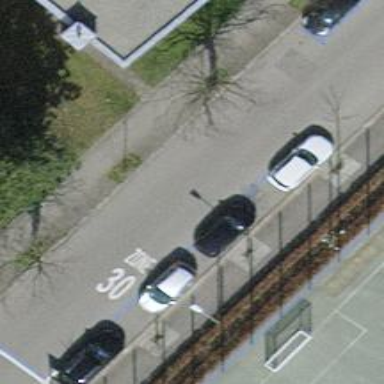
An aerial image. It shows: Avenue lined with trees.